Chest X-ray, PA view. Patient: 51 years old, sex M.
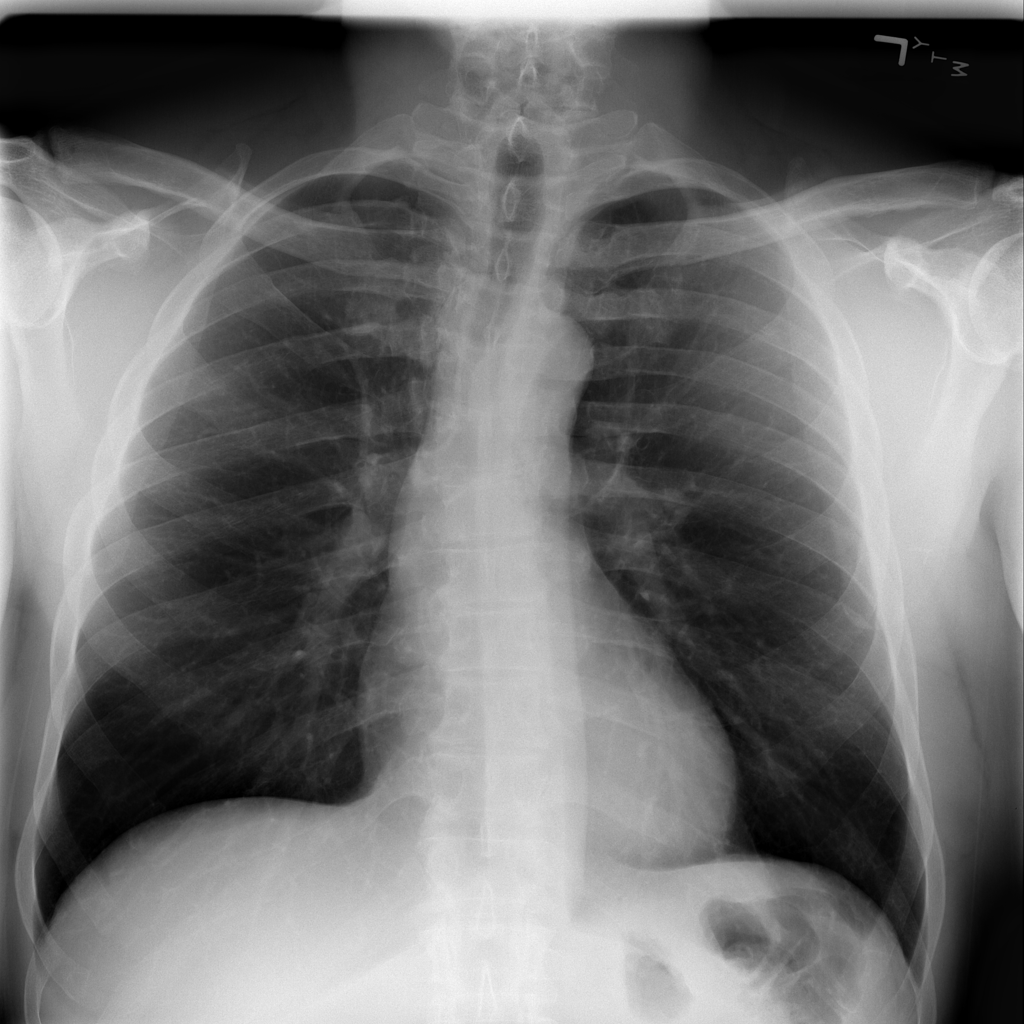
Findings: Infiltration